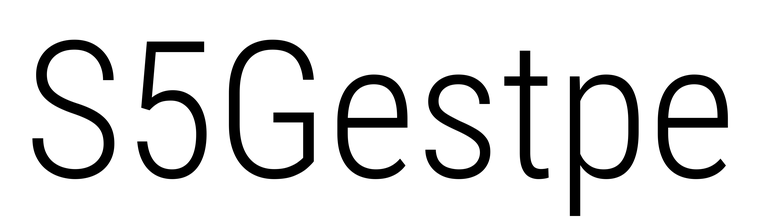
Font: Roboto_Condensed_Light